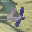
Label: 4